Field crop: tomato
Growth stage: 2
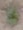
Species: solanum